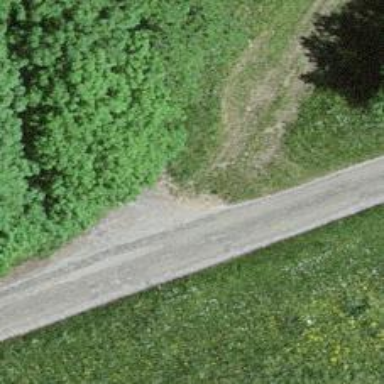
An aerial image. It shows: Track road with grade4 tracktype.